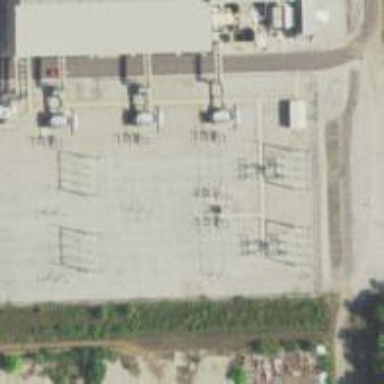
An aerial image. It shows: Switch for power supply.